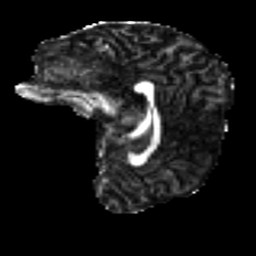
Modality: FA
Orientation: sagittal
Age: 33
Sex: female
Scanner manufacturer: ge
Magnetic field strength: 3 T
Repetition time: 7.8 s
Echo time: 0.0606 s